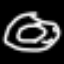
Label: donut